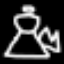
Label: angel